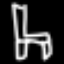
Label: chair